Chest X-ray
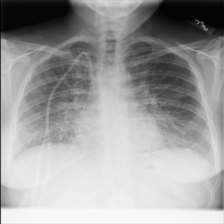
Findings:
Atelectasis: negative
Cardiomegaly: negative
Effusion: negative
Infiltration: positive
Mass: negative
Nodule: positive
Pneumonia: positive
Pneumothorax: negative
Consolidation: negative
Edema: positive
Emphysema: negative
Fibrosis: negative
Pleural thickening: negative
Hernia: negative